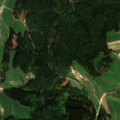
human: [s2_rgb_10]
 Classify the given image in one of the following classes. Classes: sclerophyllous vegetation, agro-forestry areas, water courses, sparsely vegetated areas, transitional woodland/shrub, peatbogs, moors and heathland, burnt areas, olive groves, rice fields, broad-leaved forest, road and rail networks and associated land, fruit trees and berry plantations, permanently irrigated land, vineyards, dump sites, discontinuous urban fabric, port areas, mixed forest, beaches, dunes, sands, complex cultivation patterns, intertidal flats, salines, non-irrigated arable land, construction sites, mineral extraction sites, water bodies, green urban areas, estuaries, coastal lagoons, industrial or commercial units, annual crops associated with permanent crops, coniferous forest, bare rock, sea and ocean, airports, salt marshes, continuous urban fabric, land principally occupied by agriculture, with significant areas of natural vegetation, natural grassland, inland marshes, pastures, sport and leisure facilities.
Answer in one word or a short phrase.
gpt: pastures, complex cultivation patterns, mixed forest